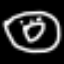
Label: donut